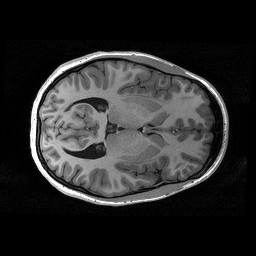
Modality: T1w
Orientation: coronal